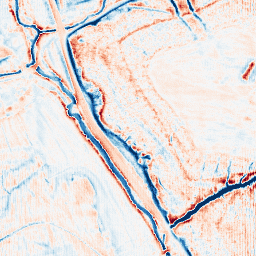
Category: edge_preserving
Decomposition family: anisotropic_diffusion
Decomposition parameters: iterations: 50
kappa: 30
gamma: 0.1
Upsampling method: fft_zeropad
Upsampling parameters: scale: 8
Upsampling scale: 8